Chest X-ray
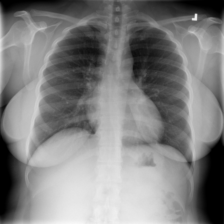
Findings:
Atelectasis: negative
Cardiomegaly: negative
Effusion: negative
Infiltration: negative
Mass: negative
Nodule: negative
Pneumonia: negative
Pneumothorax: negative
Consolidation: negative
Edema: negative
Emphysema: negative
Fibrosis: negative
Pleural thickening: negative
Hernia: negative